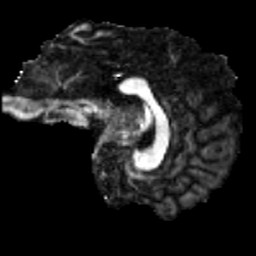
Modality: FA
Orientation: sagittal
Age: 28
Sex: male
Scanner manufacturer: siemens
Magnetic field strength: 3 T
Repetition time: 3.5 s
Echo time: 0.086 s